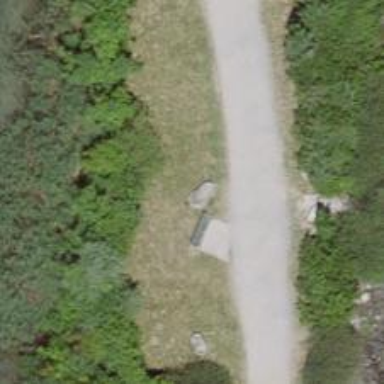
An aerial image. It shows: Bench.